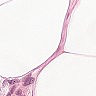
Metastatic tissue present: no